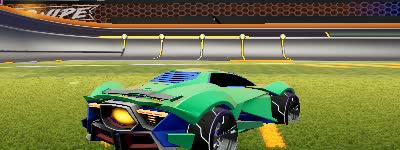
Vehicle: werewolf